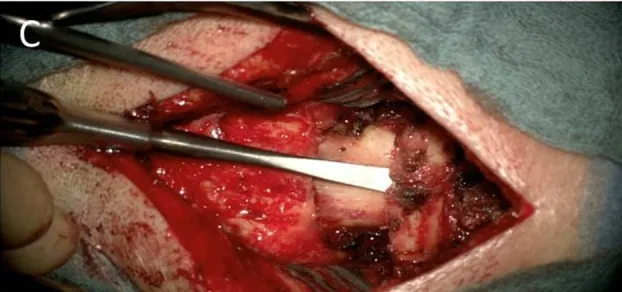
After preparation of the paravertebral muscles, an Adson retractor was placed exposing all boney structures from occiput down to C2 (C) showing a wide enough space for tumor resection.
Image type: medical_photograph (other_medical_photograph)